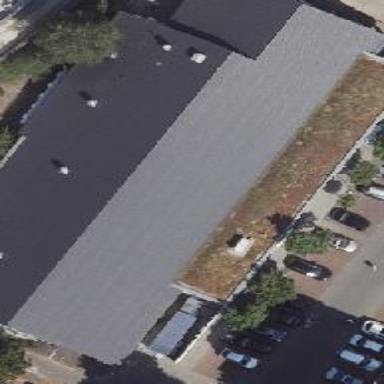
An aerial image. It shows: Gabled roof supermarket building.